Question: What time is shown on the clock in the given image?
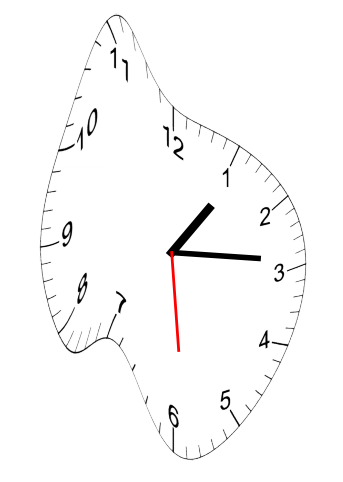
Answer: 01:14:29